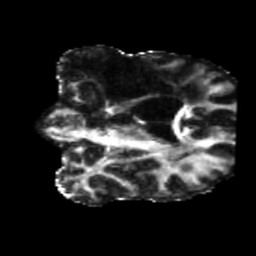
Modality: FA
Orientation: coronal
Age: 41
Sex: male
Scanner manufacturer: siemens
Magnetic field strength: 3 T
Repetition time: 5.25 s
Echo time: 0.08 s